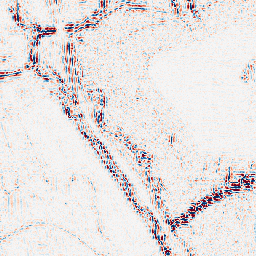
Category: wavelet
Decomposition family: wavelet_reverse_biorthogonal
Decomposition parameters: wavelet: rbio2.4
level: 2
Upsampling method: bicubic_16x
Upsampling parameters: scale: 16
Upsampling scale: 16